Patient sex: F
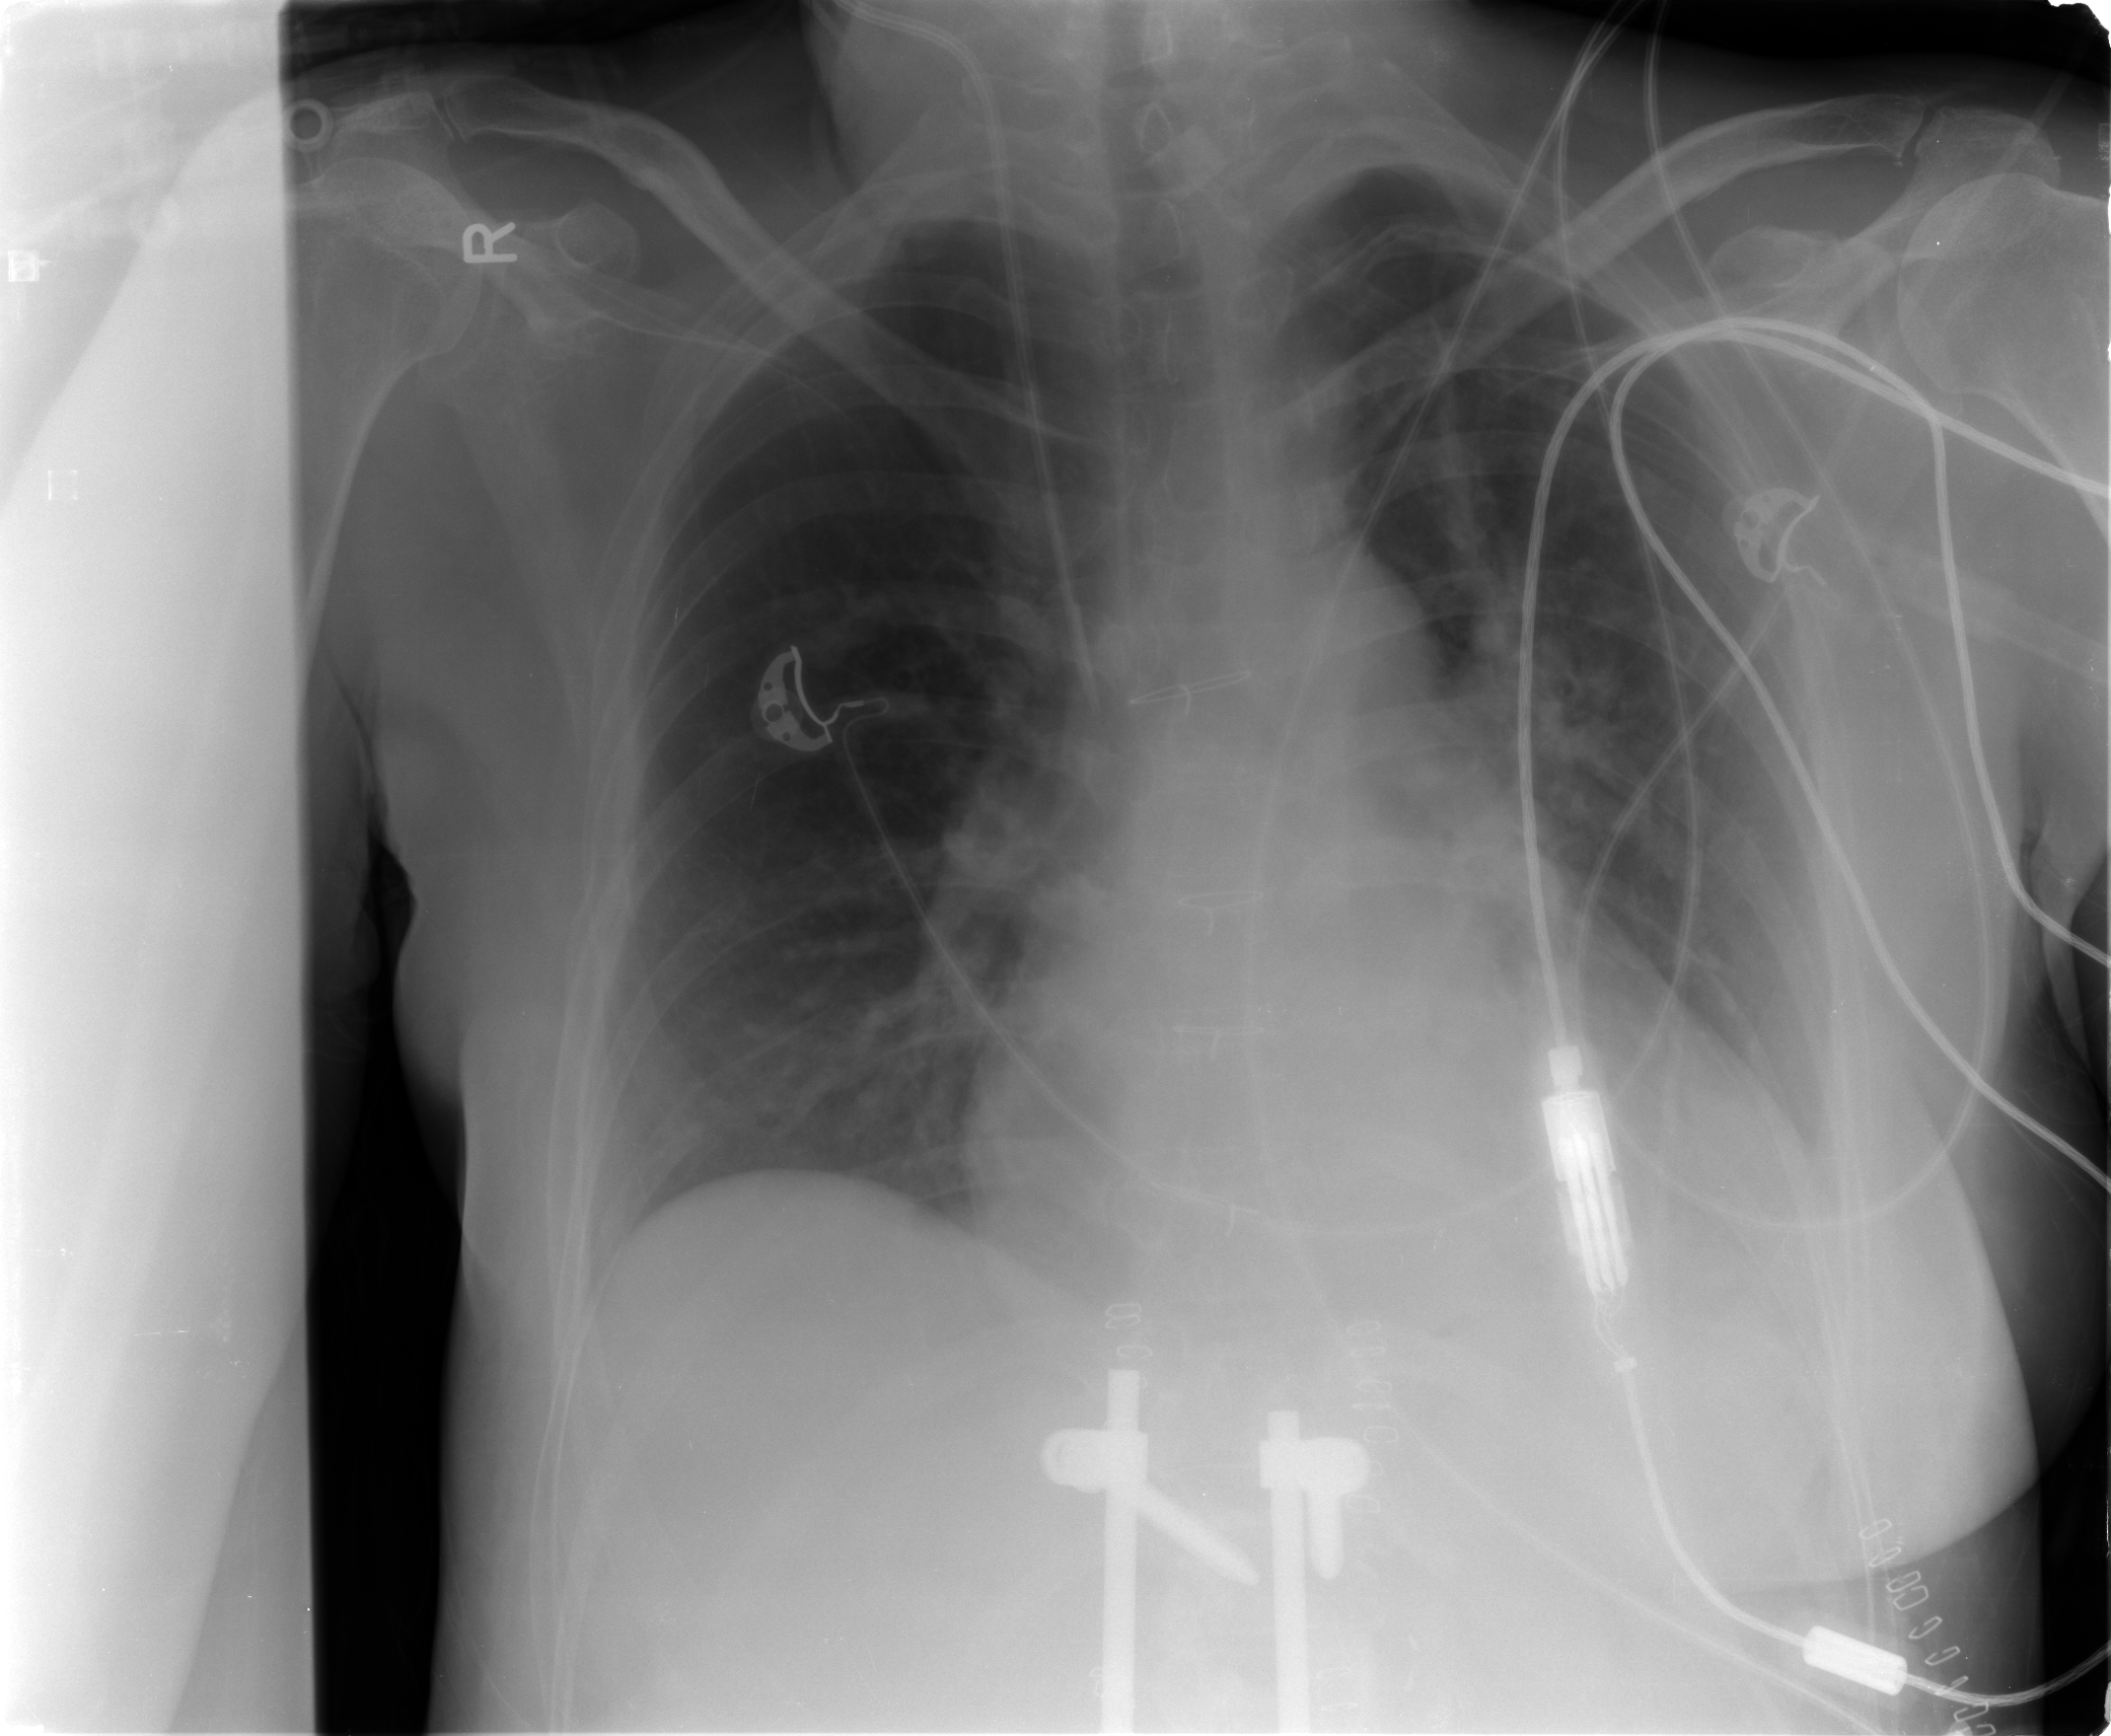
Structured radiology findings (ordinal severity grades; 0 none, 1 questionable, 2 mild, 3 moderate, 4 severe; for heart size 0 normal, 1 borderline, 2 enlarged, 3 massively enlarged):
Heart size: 2
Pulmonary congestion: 0
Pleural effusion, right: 0
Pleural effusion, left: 1
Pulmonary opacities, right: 0
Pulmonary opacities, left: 2
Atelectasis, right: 0
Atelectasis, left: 0